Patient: sex M, age 66
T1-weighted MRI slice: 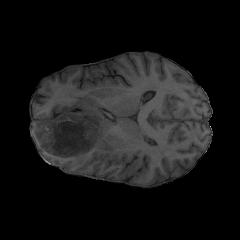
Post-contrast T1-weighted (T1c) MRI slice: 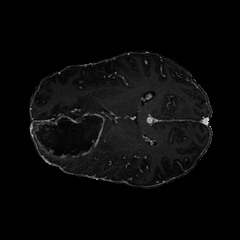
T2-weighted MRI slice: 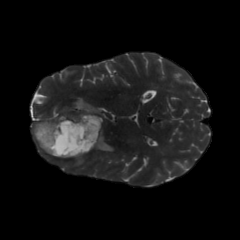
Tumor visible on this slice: yes
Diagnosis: Glioblastoma, IDH-wildtype
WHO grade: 4